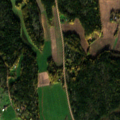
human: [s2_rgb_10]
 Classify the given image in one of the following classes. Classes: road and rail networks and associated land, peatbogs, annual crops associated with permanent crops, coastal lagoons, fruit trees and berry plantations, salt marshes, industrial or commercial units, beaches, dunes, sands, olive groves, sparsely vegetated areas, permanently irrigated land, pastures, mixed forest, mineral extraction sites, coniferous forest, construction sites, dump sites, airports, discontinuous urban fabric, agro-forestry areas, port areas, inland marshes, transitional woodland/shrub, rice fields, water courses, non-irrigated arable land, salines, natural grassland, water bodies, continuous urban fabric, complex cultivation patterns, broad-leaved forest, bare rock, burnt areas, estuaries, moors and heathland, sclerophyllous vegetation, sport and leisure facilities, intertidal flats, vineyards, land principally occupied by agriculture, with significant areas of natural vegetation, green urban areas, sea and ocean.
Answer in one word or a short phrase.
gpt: non-irrigated arable land, land principally occupied by agriculture, with significant areas of natural vegetation, coniferous forest, mixed forest